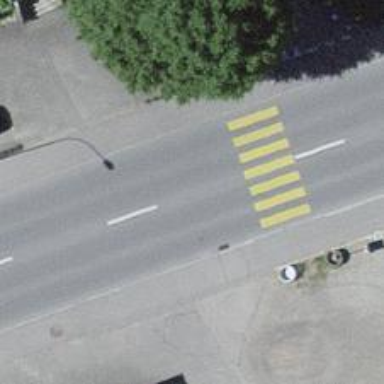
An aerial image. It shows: Zebra crossing on the road.